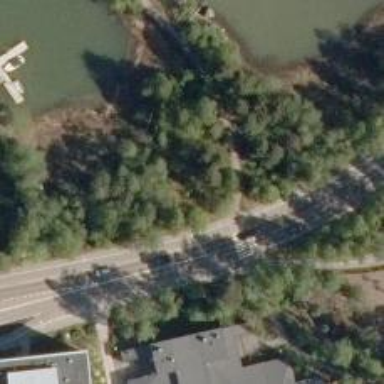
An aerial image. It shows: Asphalt cycleway with crossing.